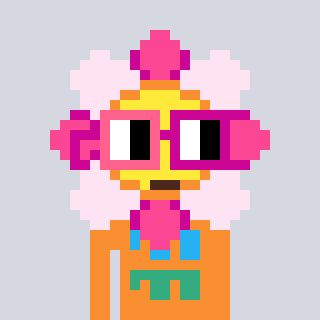
a pixel art character with square pink and red glasses, a flower-shaped head and a orange-colored body on a cool background